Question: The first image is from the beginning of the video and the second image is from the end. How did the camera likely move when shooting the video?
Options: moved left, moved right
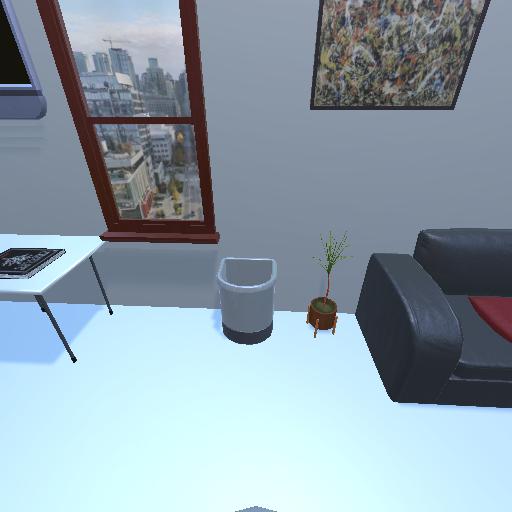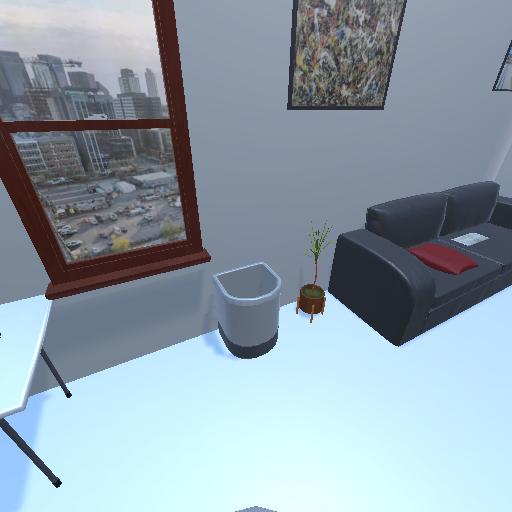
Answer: moved left